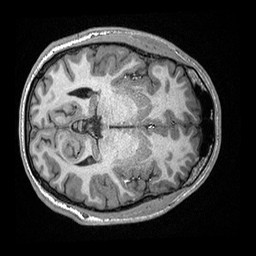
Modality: T1w
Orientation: axial
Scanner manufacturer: ge
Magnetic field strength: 3 T
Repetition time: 2.349 s
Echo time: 0.002968 s